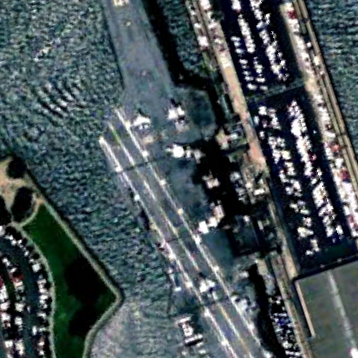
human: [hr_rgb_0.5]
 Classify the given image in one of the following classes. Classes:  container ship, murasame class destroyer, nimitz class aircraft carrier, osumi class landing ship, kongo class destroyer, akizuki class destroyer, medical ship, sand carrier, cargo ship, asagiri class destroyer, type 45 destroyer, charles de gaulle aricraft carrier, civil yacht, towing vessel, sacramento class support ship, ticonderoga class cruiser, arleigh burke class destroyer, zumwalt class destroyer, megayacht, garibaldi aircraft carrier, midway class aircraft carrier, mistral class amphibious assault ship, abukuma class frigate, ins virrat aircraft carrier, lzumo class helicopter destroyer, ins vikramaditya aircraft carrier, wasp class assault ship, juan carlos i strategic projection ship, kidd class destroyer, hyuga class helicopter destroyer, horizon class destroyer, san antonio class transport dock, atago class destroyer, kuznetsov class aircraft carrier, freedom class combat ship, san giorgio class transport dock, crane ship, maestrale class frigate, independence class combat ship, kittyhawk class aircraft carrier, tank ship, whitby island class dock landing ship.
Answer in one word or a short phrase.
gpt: Midway class aircraft carrier